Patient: sex M, age 63
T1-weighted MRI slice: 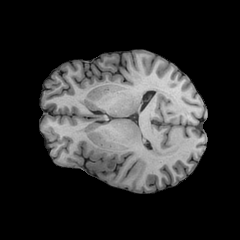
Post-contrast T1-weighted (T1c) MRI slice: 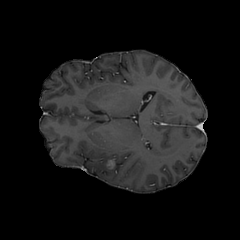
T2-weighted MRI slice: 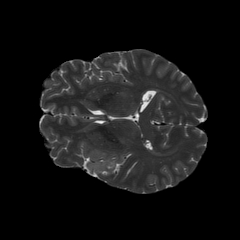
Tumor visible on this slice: yes
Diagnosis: Glioblastoma, IDH-wildtype
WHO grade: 4